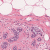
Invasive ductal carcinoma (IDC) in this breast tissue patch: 0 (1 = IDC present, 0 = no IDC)